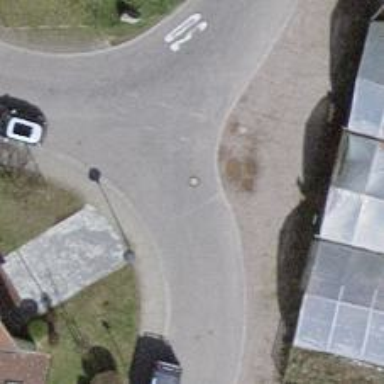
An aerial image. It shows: Sidewalk.